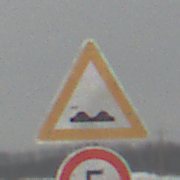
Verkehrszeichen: UnebeneFahrbahn
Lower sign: Geschwindigkeit5
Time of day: MorningAfternoon
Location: Outdoor (Nature)
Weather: Overcast
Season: Winter
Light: Natural